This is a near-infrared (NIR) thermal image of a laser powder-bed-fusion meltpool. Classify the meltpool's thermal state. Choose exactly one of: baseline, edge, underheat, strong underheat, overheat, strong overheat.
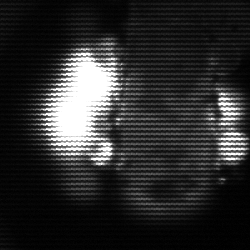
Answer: strong underheat